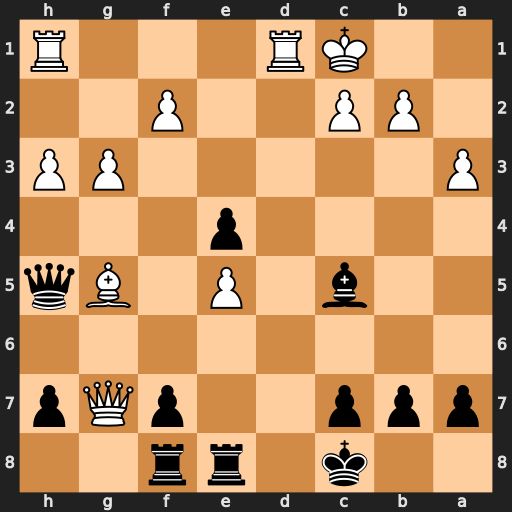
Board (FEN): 2k1rr2/ppp2pQp/8/2b1P1Bq/4p3/P5PP/1PP2P2/2KR3R
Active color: b
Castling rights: -
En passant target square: -
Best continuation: Rg8 Qxg8 Rxg8